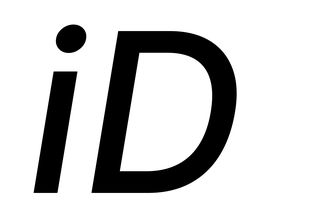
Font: Inter-Italic_Medium_Italic